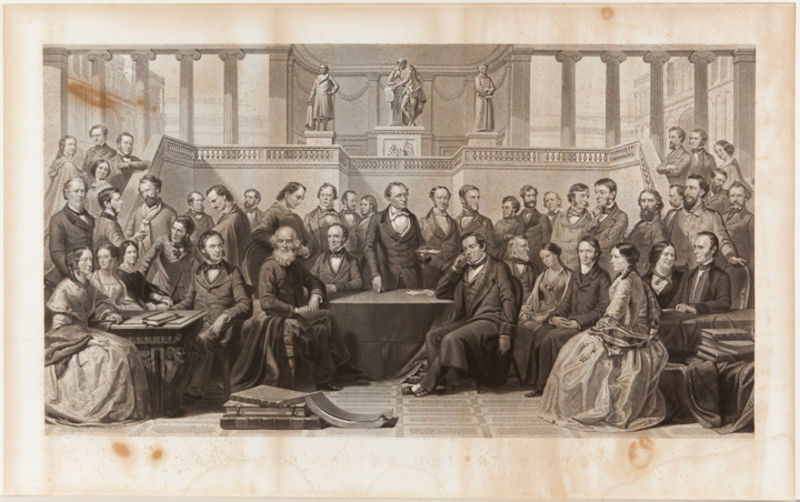
Titel: Authors of the United States
Künstler: Alexander Hay Ritchie
Standort: Amherst (Massachusetts, USA)
Institution: Mead Art Museum, Amherst College
Schlagwörter: people, black, girl, beard, books, statue, parliament, congress, asdfas